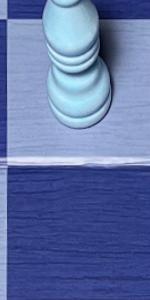
Label: Empty